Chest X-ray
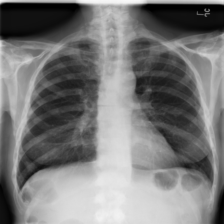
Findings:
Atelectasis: negative
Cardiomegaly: negative
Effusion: negative
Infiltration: negative
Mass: negative
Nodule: negative
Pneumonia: negative
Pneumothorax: negative
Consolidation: negative
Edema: negative
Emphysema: negative
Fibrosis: negative
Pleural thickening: negative
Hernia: negative